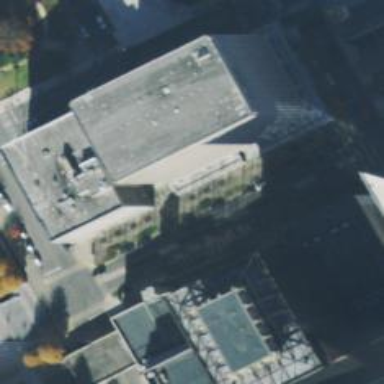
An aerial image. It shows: Government office building with beige exterior. The roof is covered with tar paper and has the same beige color.